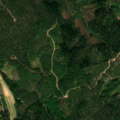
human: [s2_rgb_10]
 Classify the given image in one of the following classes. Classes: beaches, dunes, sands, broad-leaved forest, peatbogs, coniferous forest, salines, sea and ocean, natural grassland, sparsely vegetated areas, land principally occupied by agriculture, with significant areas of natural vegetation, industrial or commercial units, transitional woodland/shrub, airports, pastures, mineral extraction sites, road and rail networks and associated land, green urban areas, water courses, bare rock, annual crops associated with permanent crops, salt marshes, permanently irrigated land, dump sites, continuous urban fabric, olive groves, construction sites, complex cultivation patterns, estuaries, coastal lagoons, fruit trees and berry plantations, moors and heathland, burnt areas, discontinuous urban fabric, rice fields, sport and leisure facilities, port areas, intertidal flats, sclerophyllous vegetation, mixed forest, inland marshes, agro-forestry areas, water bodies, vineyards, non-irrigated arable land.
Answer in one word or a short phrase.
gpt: coniferous forest, mixed forest